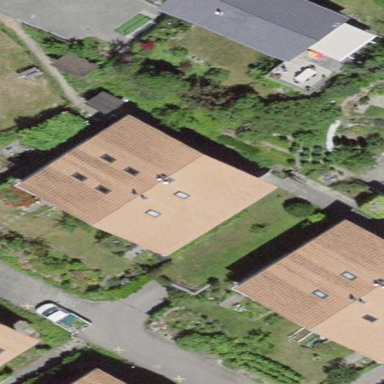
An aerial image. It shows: Residential building.